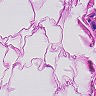
Metastatic tissue present: no